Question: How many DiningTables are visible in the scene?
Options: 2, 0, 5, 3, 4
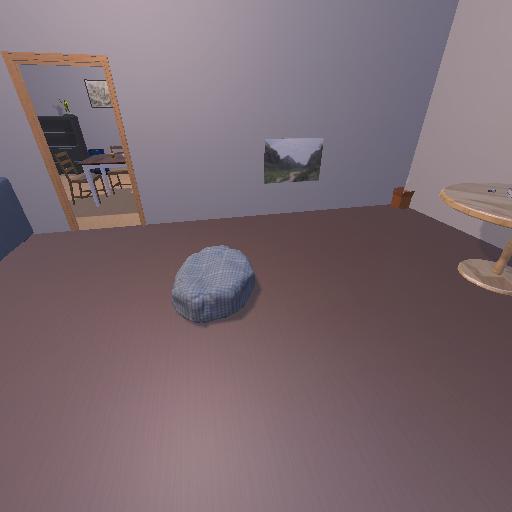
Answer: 2